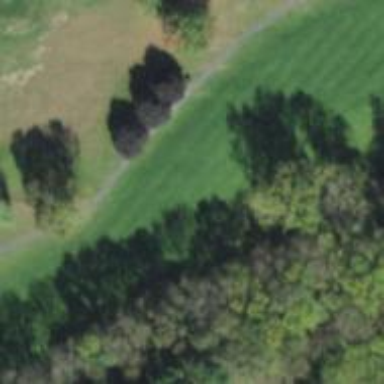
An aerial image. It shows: View of golf hole.